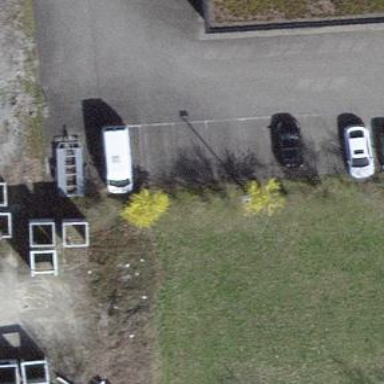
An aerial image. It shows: Parking area with asphalt surface.